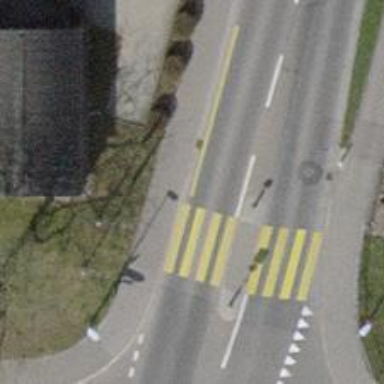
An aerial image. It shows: Uncontrolled crossing with zebra marking and island in the middle.